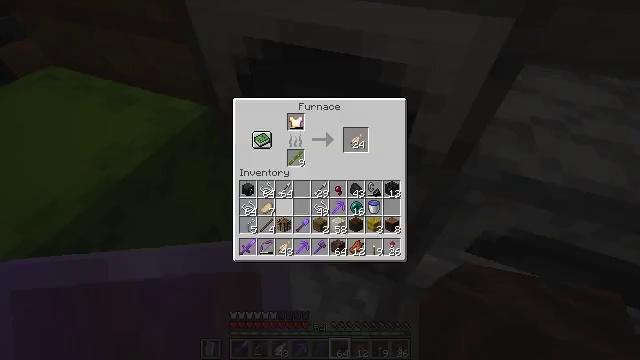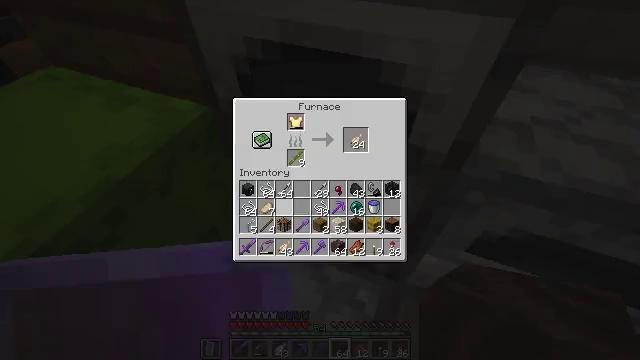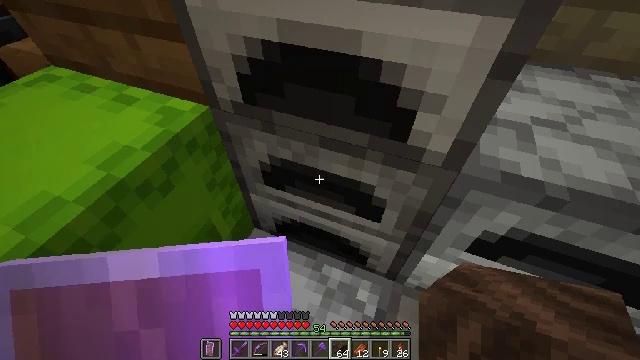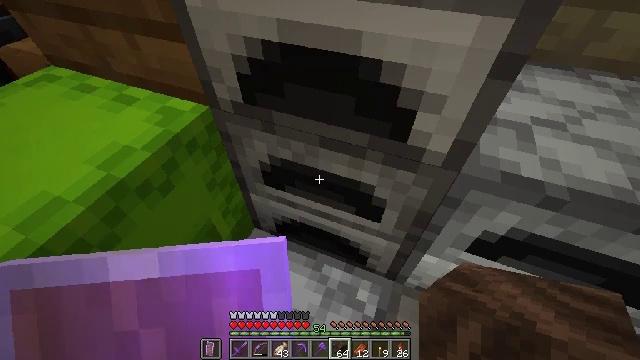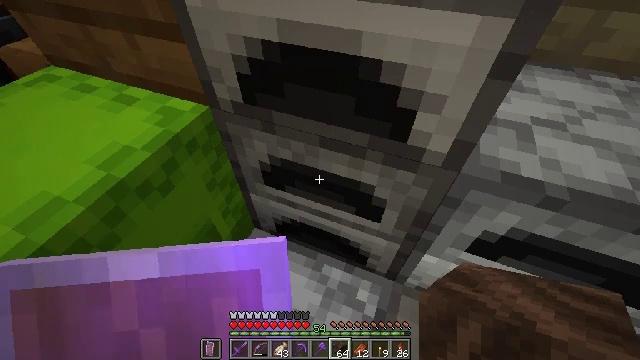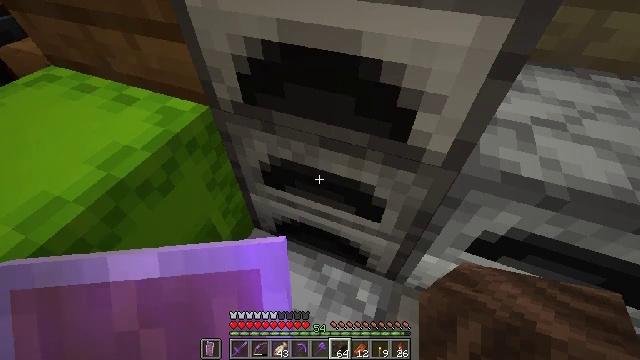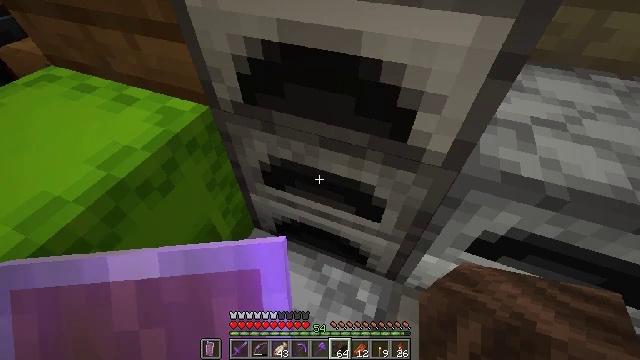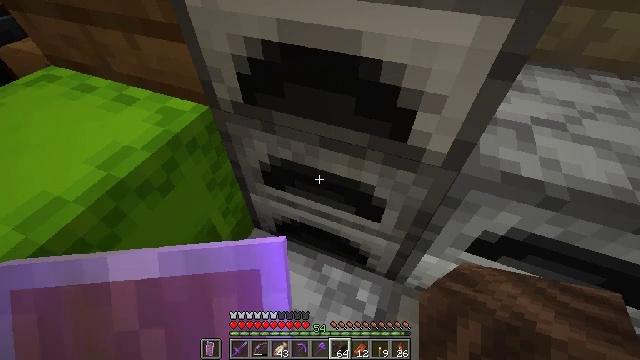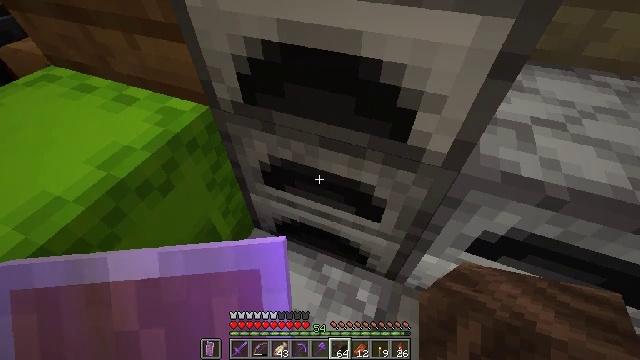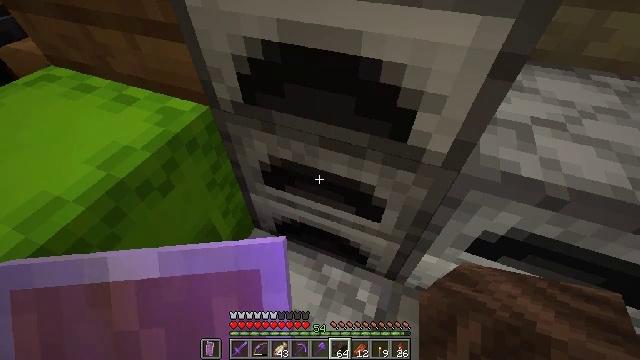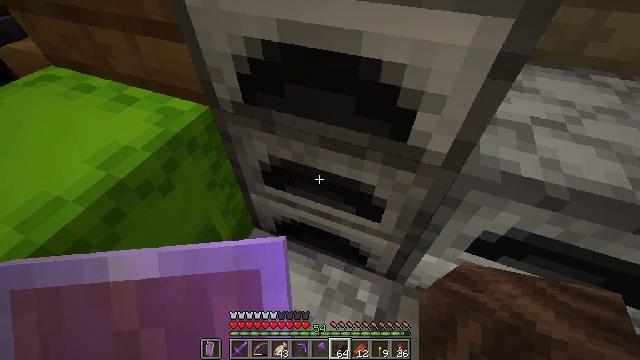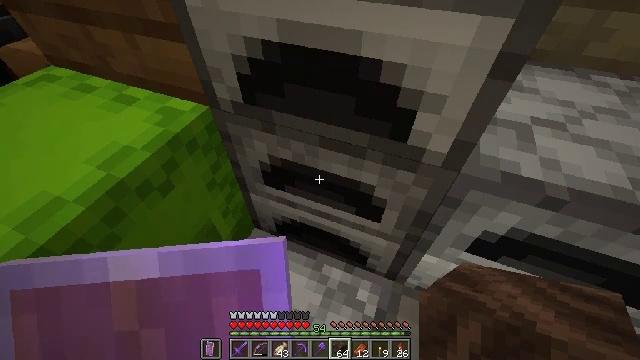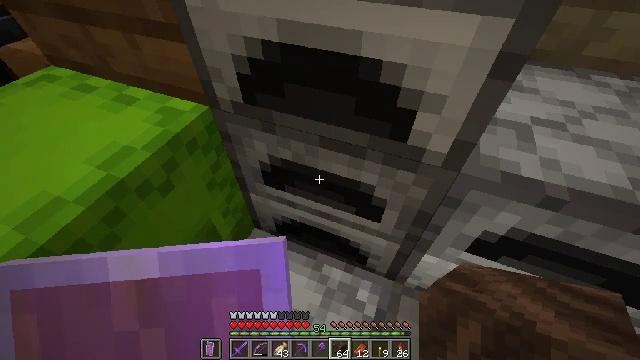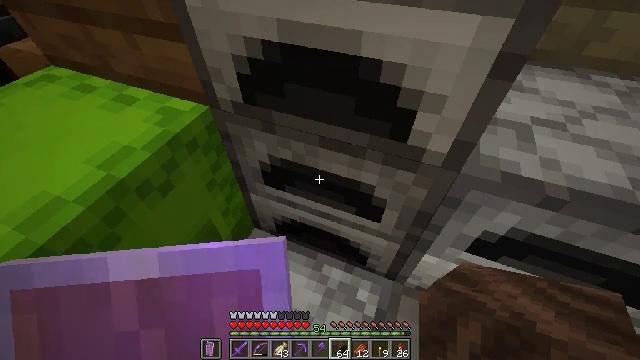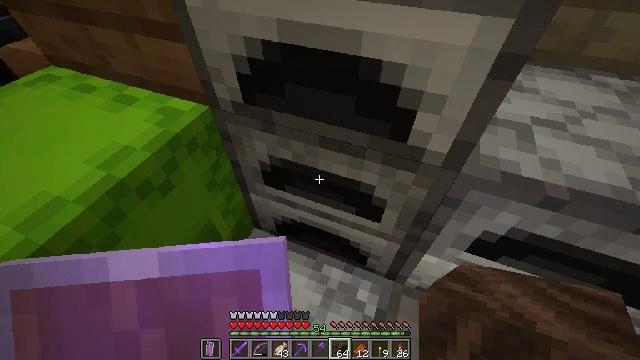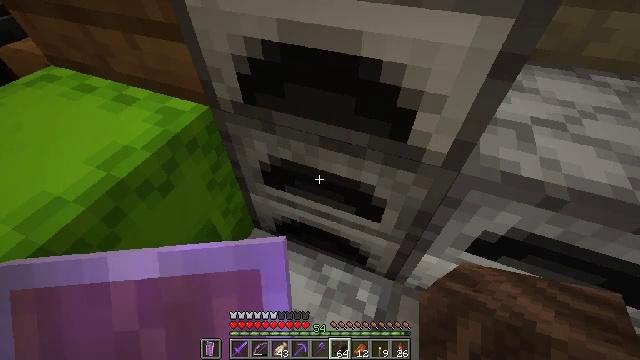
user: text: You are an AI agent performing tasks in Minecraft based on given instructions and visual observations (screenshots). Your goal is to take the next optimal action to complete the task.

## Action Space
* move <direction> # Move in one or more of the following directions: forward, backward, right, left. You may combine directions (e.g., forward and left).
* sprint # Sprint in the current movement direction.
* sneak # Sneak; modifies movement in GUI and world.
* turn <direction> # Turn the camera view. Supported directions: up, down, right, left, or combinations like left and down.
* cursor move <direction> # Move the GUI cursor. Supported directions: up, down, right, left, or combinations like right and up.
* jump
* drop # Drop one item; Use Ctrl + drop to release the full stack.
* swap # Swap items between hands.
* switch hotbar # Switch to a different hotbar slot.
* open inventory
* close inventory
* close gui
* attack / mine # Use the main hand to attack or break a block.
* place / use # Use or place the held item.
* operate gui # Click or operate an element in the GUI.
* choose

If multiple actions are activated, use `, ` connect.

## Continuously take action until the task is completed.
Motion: motion action
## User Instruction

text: Interacting with a crafting table, create a soul campfire.
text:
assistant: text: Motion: no_op
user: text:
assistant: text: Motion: no_op
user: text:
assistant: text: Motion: no_op
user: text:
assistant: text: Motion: no_op
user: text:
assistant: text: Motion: no_op
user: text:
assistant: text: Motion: no_op
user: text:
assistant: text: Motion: no_op
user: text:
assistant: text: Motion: no_op
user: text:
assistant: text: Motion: no_op
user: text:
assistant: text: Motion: no_op
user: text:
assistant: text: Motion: no_op
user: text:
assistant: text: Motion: no_op
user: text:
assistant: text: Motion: no_op
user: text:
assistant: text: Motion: no_op
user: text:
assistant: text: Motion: no_op
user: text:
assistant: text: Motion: no_op
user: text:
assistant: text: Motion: no_op
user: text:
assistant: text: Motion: no_op
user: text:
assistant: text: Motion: no_op
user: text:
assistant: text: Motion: no_op
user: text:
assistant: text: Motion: no_op
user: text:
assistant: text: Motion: no_op
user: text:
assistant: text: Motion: no_op
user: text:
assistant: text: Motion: no_op
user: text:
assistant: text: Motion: no_op
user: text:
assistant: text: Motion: no_op
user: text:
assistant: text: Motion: no_op
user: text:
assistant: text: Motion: no_op
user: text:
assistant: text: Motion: no_op
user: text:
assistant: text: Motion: turn right and up